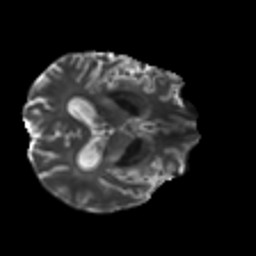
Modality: T2w
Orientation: axial
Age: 46
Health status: ill
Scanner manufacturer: philips
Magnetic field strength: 3 T
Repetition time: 9 s
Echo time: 0.127 s